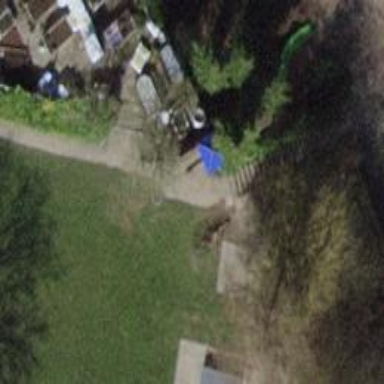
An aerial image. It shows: Barbecue facility.